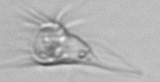
Label: Tintinnina